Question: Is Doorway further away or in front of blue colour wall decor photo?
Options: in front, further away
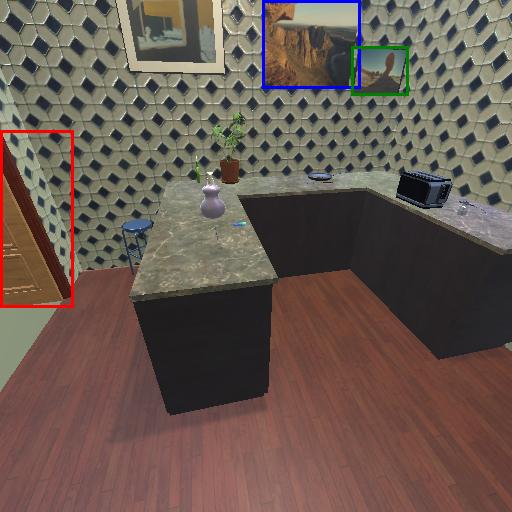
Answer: in front